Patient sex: M
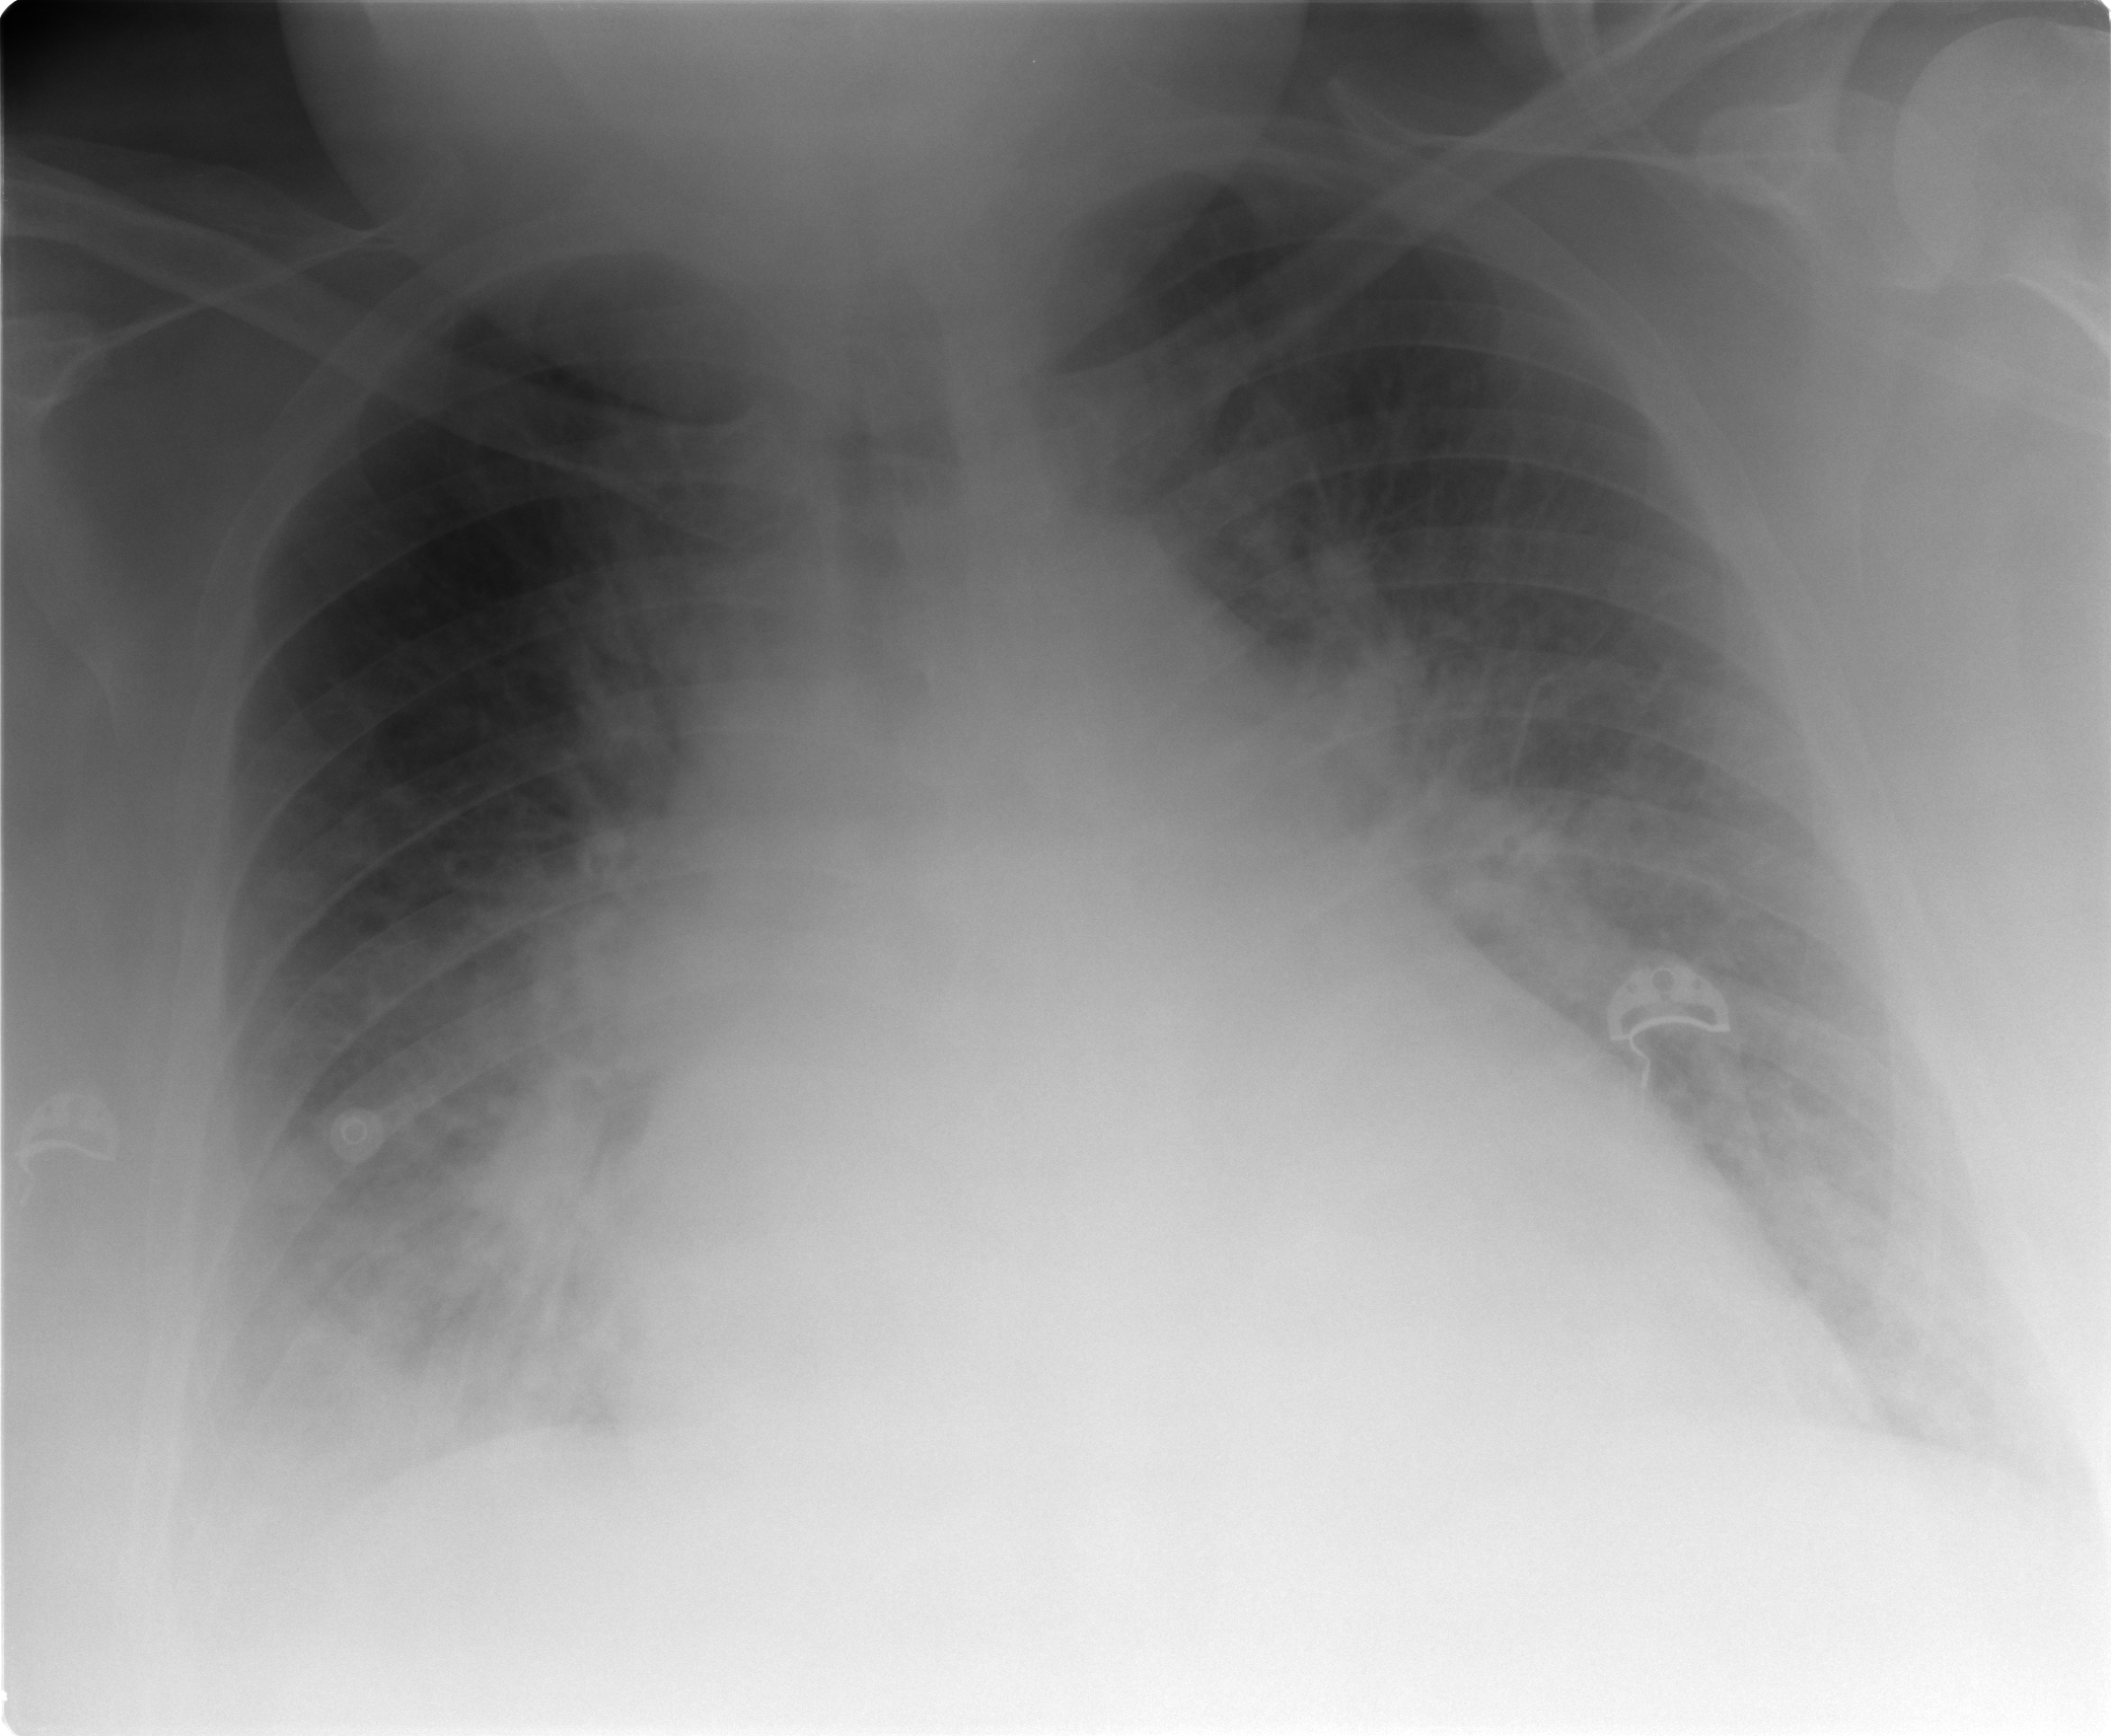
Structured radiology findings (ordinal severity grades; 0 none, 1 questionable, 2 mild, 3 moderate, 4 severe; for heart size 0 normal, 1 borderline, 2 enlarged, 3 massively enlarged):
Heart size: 3
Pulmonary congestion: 3
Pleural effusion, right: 1
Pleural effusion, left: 0
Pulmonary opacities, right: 0
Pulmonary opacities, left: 0
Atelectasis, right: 2
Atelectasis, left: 2